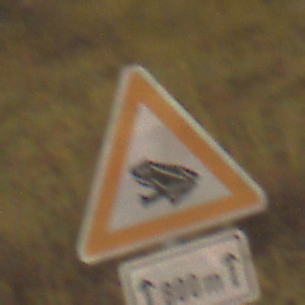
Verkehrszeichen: AmphibienwanderungRechts
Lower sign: LaengeEinerStrecke1
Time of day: Night
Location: Outdoor (Nature)
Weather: Clear
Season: NotSpecified
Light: Natural